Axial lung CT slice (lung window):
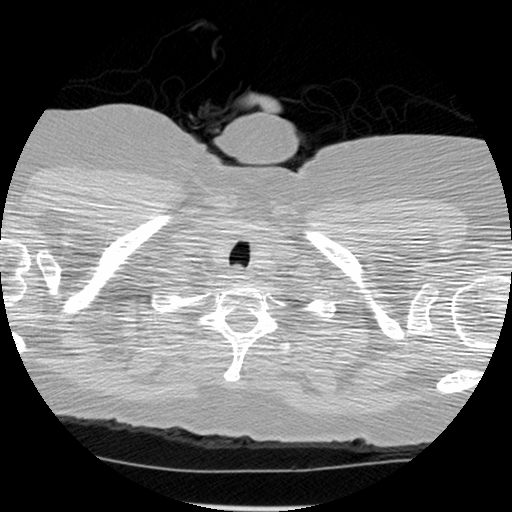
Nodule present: no